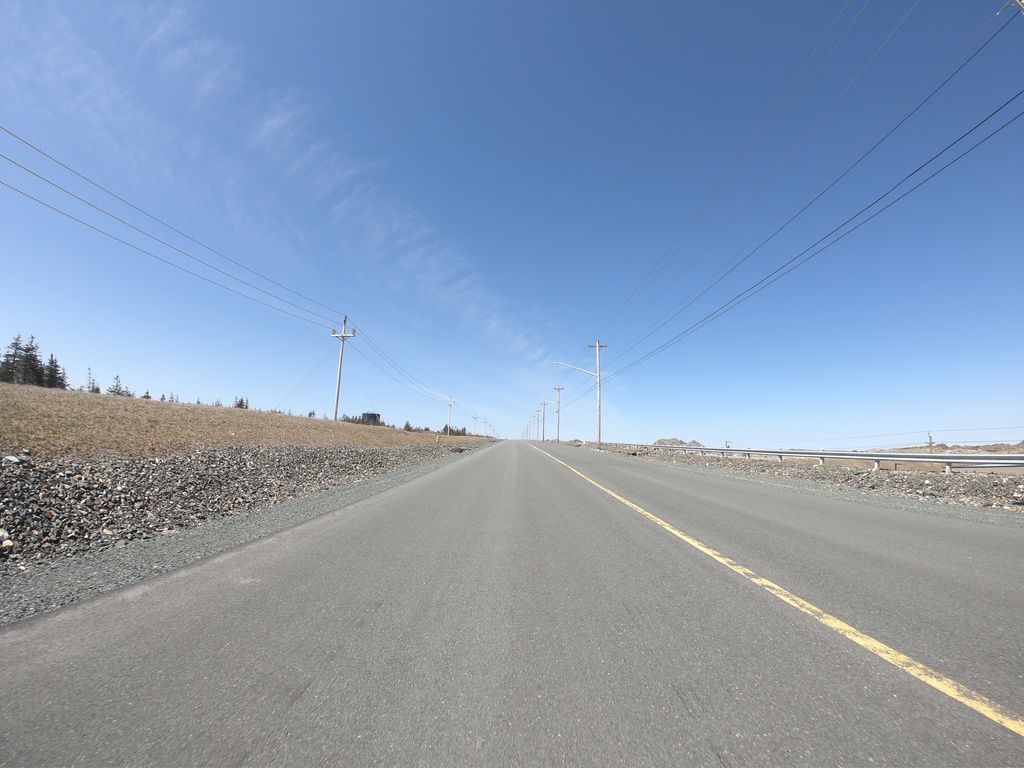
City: st_johns